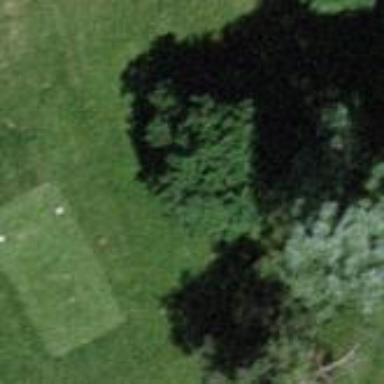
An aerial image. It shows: Golf tee area covered with grass.